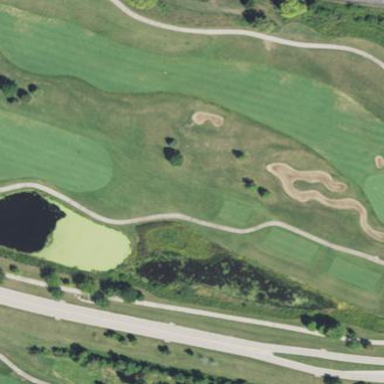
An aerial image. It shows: Golf fairway surrounded by grass.